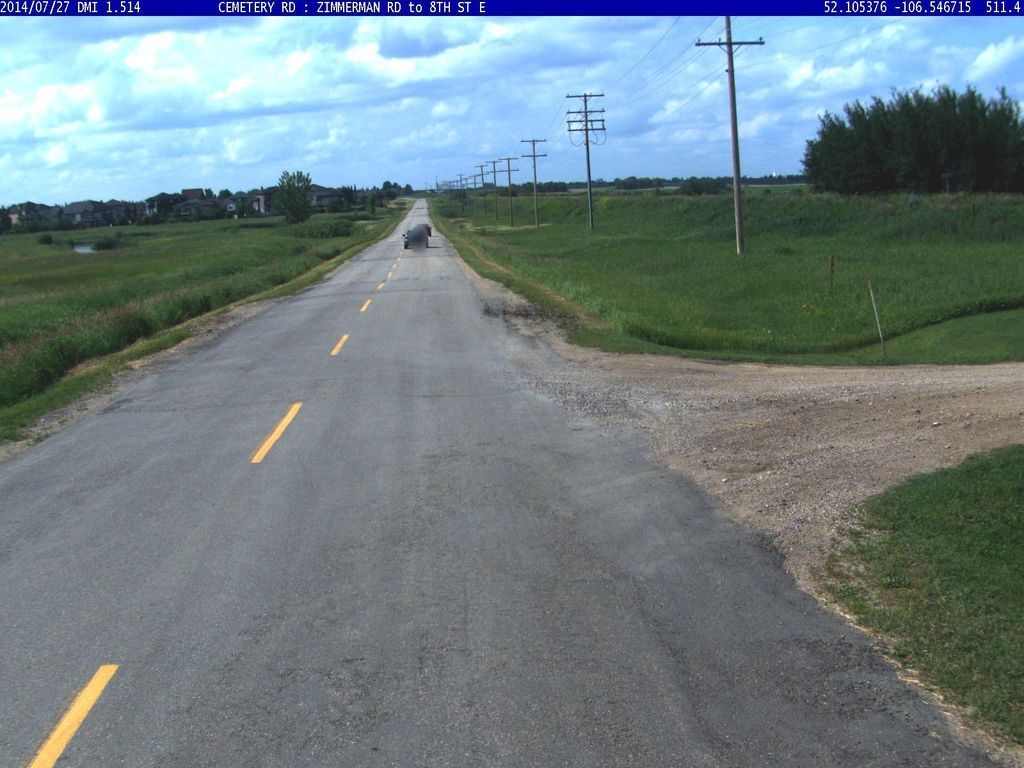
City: saskatoon